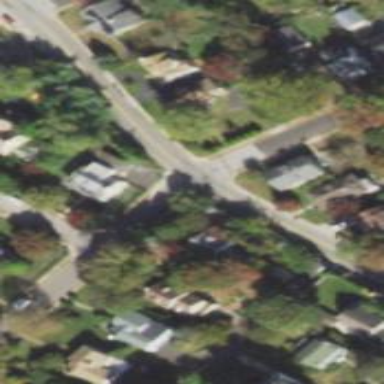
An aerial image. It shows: Unmarked road crossing.